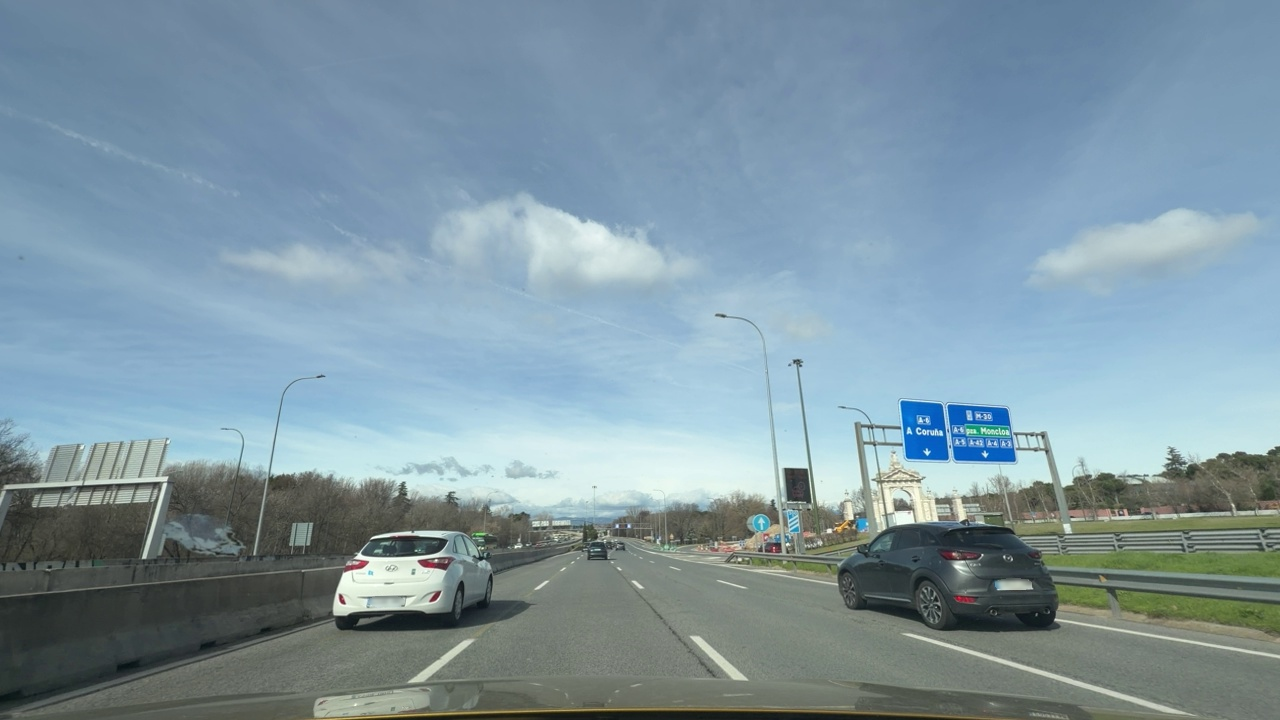
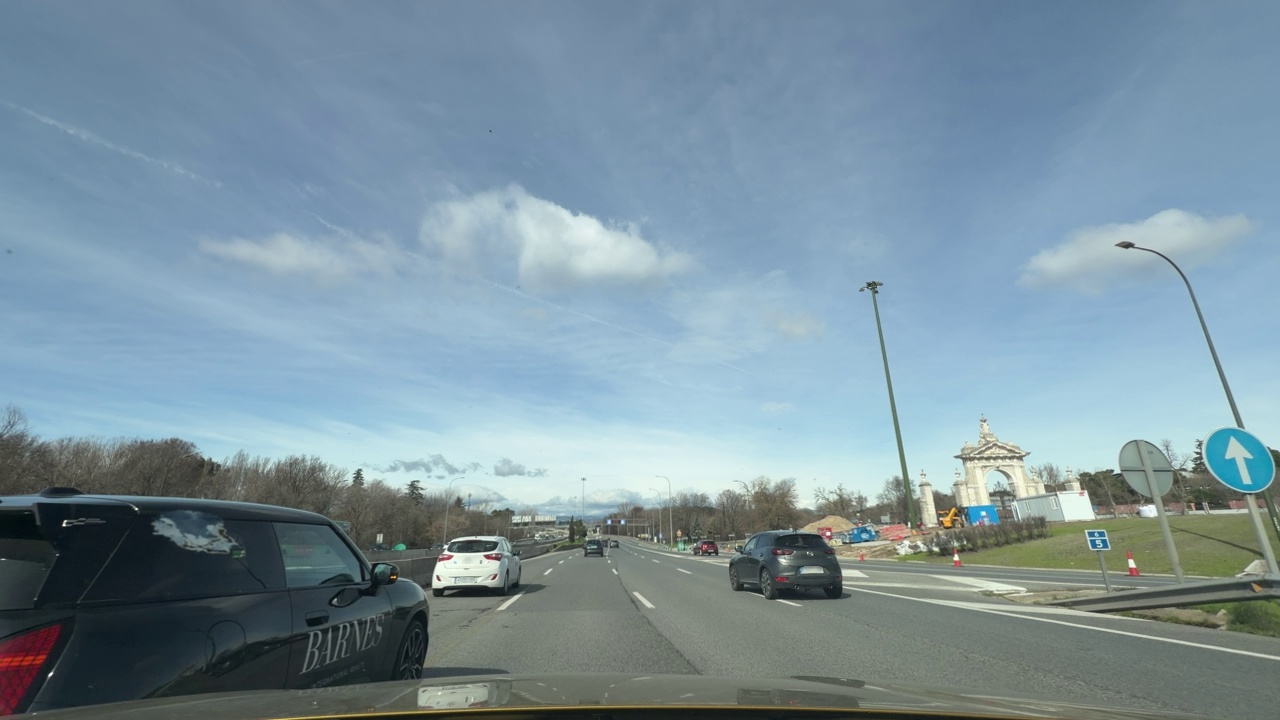
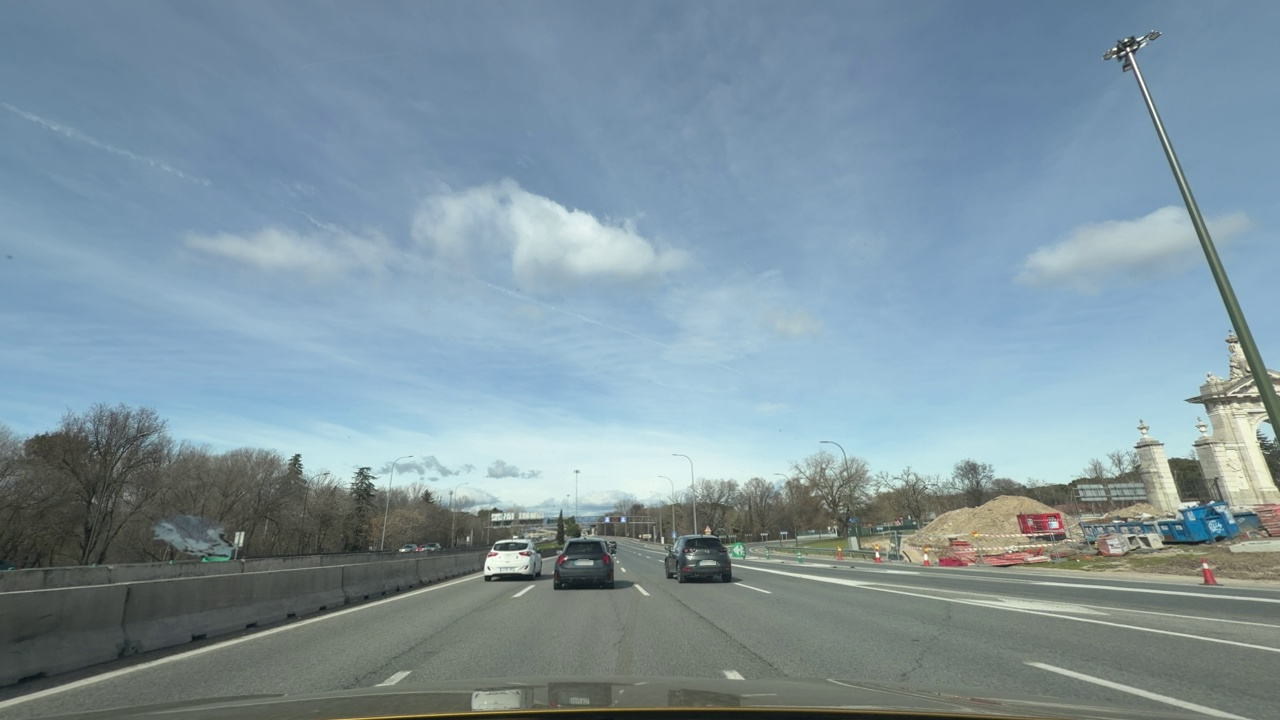
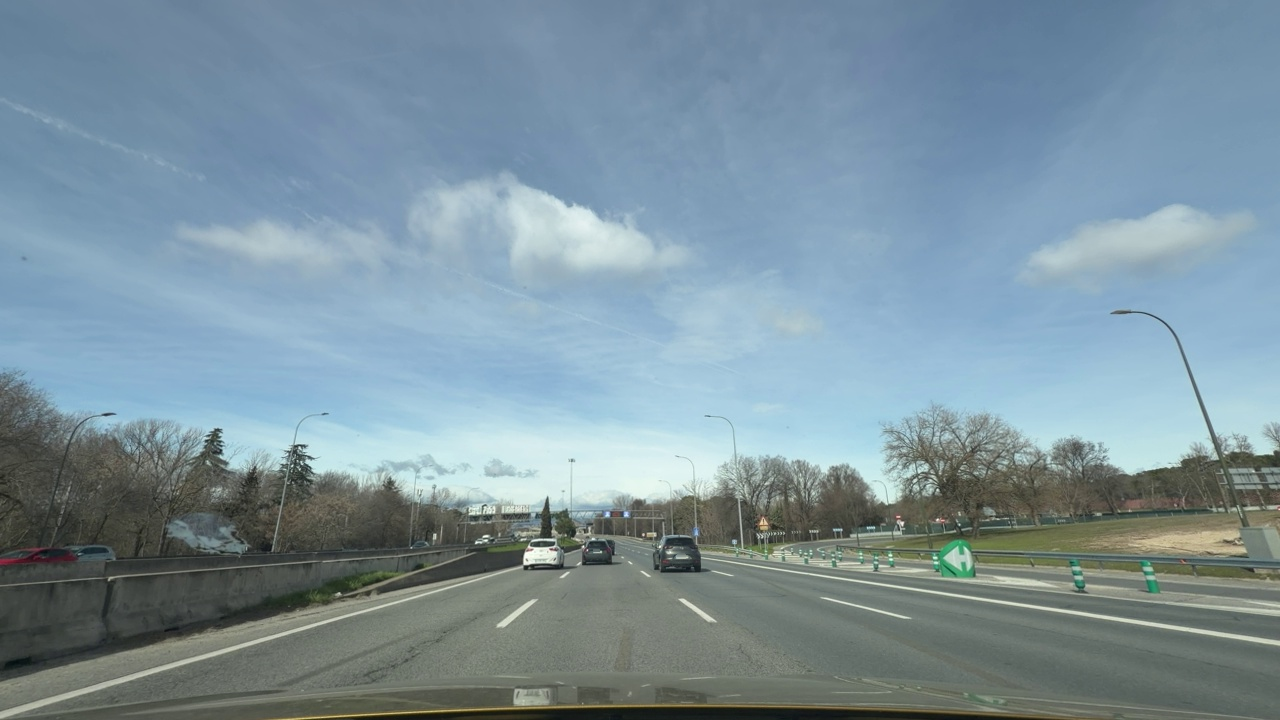
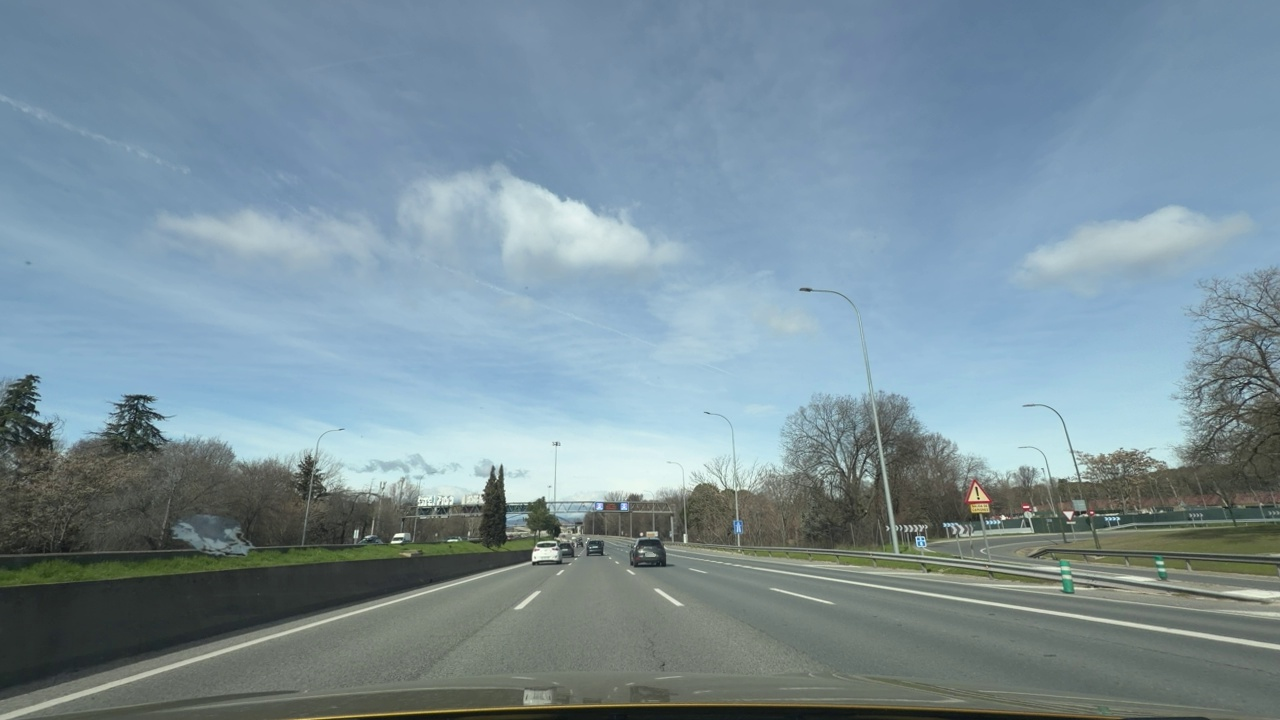
Situation: Cut in
Question: Is a vehicle from an adjacent lane moving into the ego lane?
Answer: Yes
Reasoning: A vehicle from the let lane is doing a really quick manouver at high speed crossing into ego lane